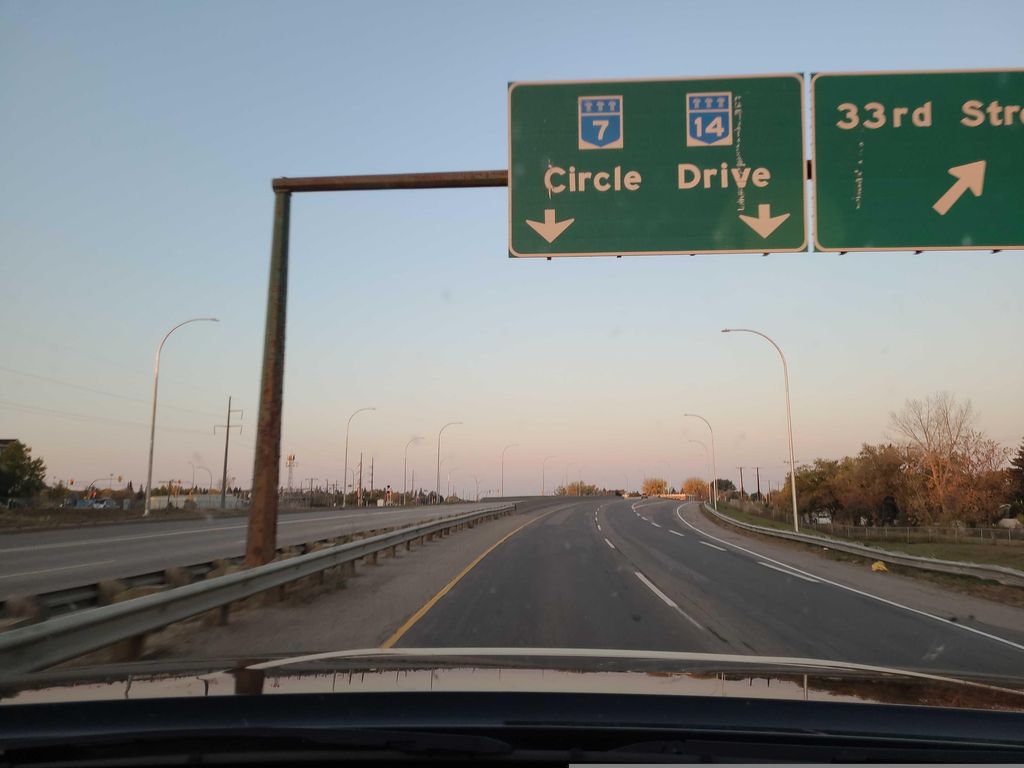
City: saskatoon